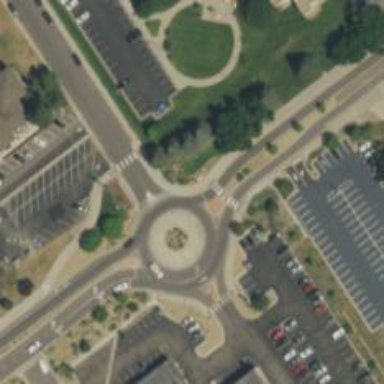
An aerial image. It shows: Secondary road with asphalt surface leading to roundabout junction.